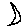
Label: moon